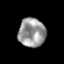
Tissue: prostate
Cell type: T cells
Senescence score: 0.3079
Nuclear area (px): 776
Mean DAPI intensity: 150.222